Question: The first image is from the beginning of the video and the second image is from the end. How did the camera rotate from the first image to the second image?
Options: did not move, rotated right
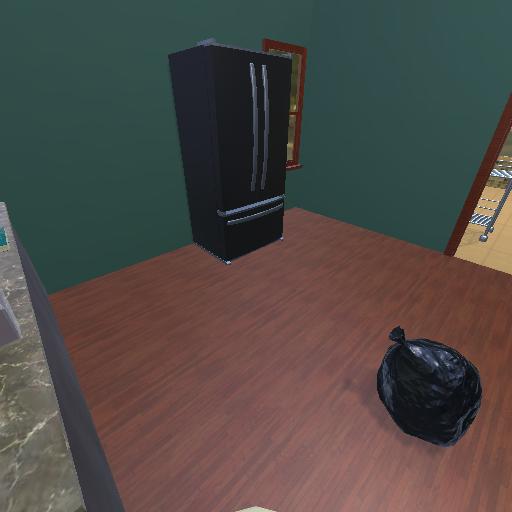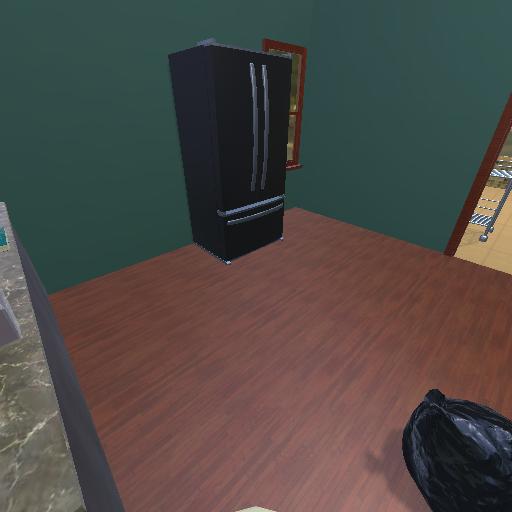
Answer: did not move